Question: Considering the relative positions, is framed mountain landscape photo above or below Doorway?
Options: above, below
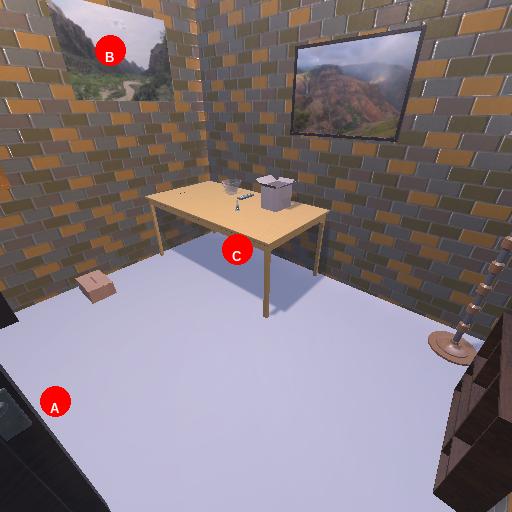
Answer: above